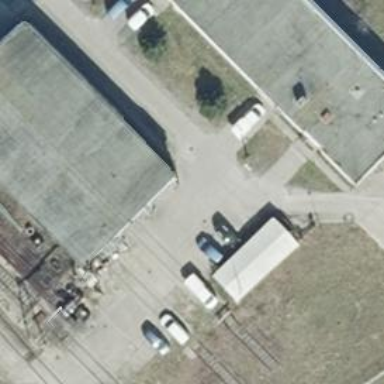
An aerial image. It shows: Railway yard.